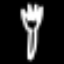
Label: fork